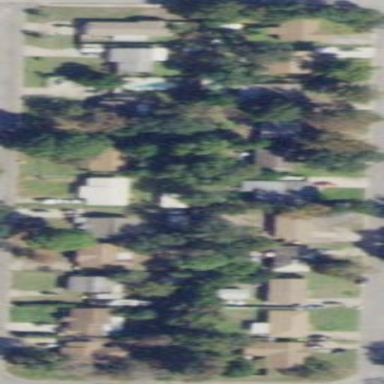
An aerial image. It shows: Residential area consisting of single-family homes.